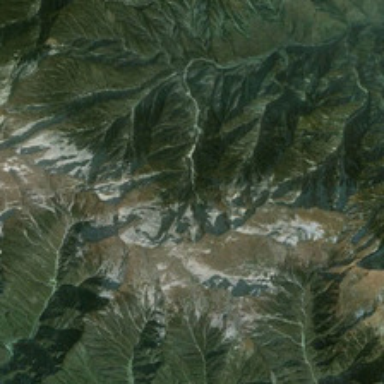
Some parts of the mountain are covered with snow .